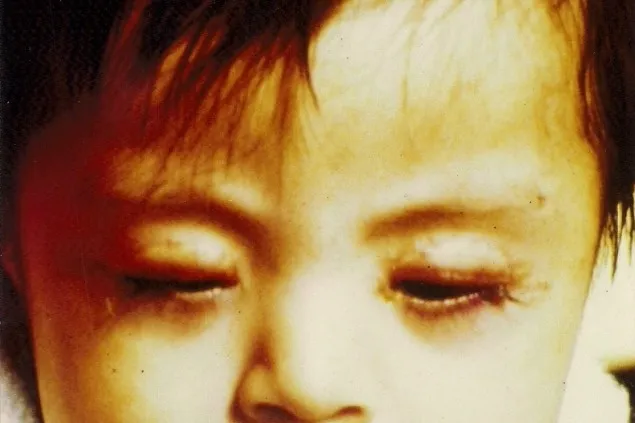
The postoperative result with satisfactorily reformed upper eyelids margins.
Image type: radiology (ct)